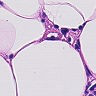
Metastatic tissue present: no